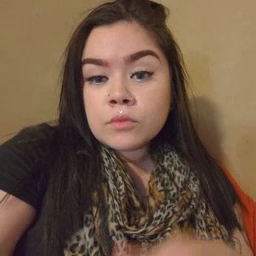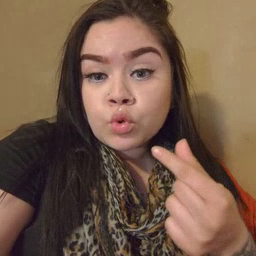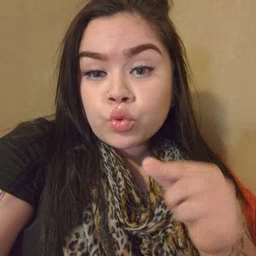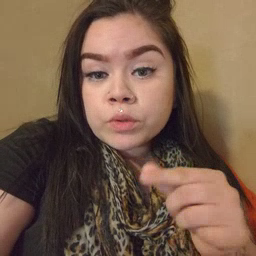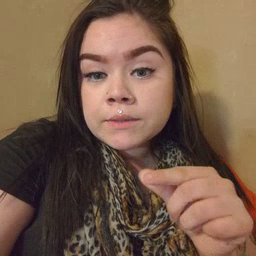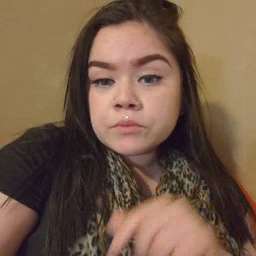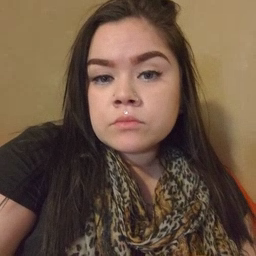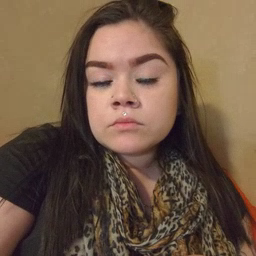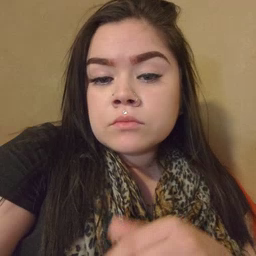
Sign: green